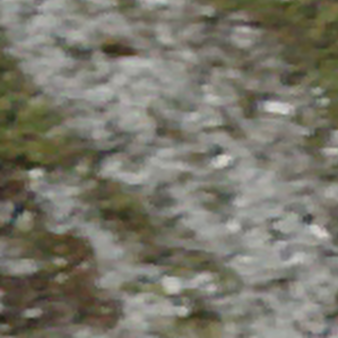
Label: other